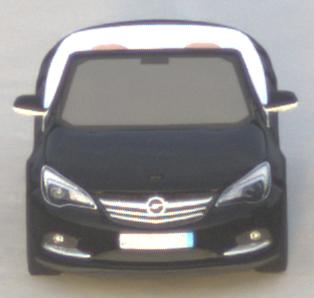
Make: Opel
Model: Cascada 1.4 Turbo
Detailed model: Cascada
Model produced from: 2013/03
Model produced until: 2015/01
Doors: 2
Color: black
Road condition: dry road
Daytime: sunrise or sunset
Contrast: low contrast